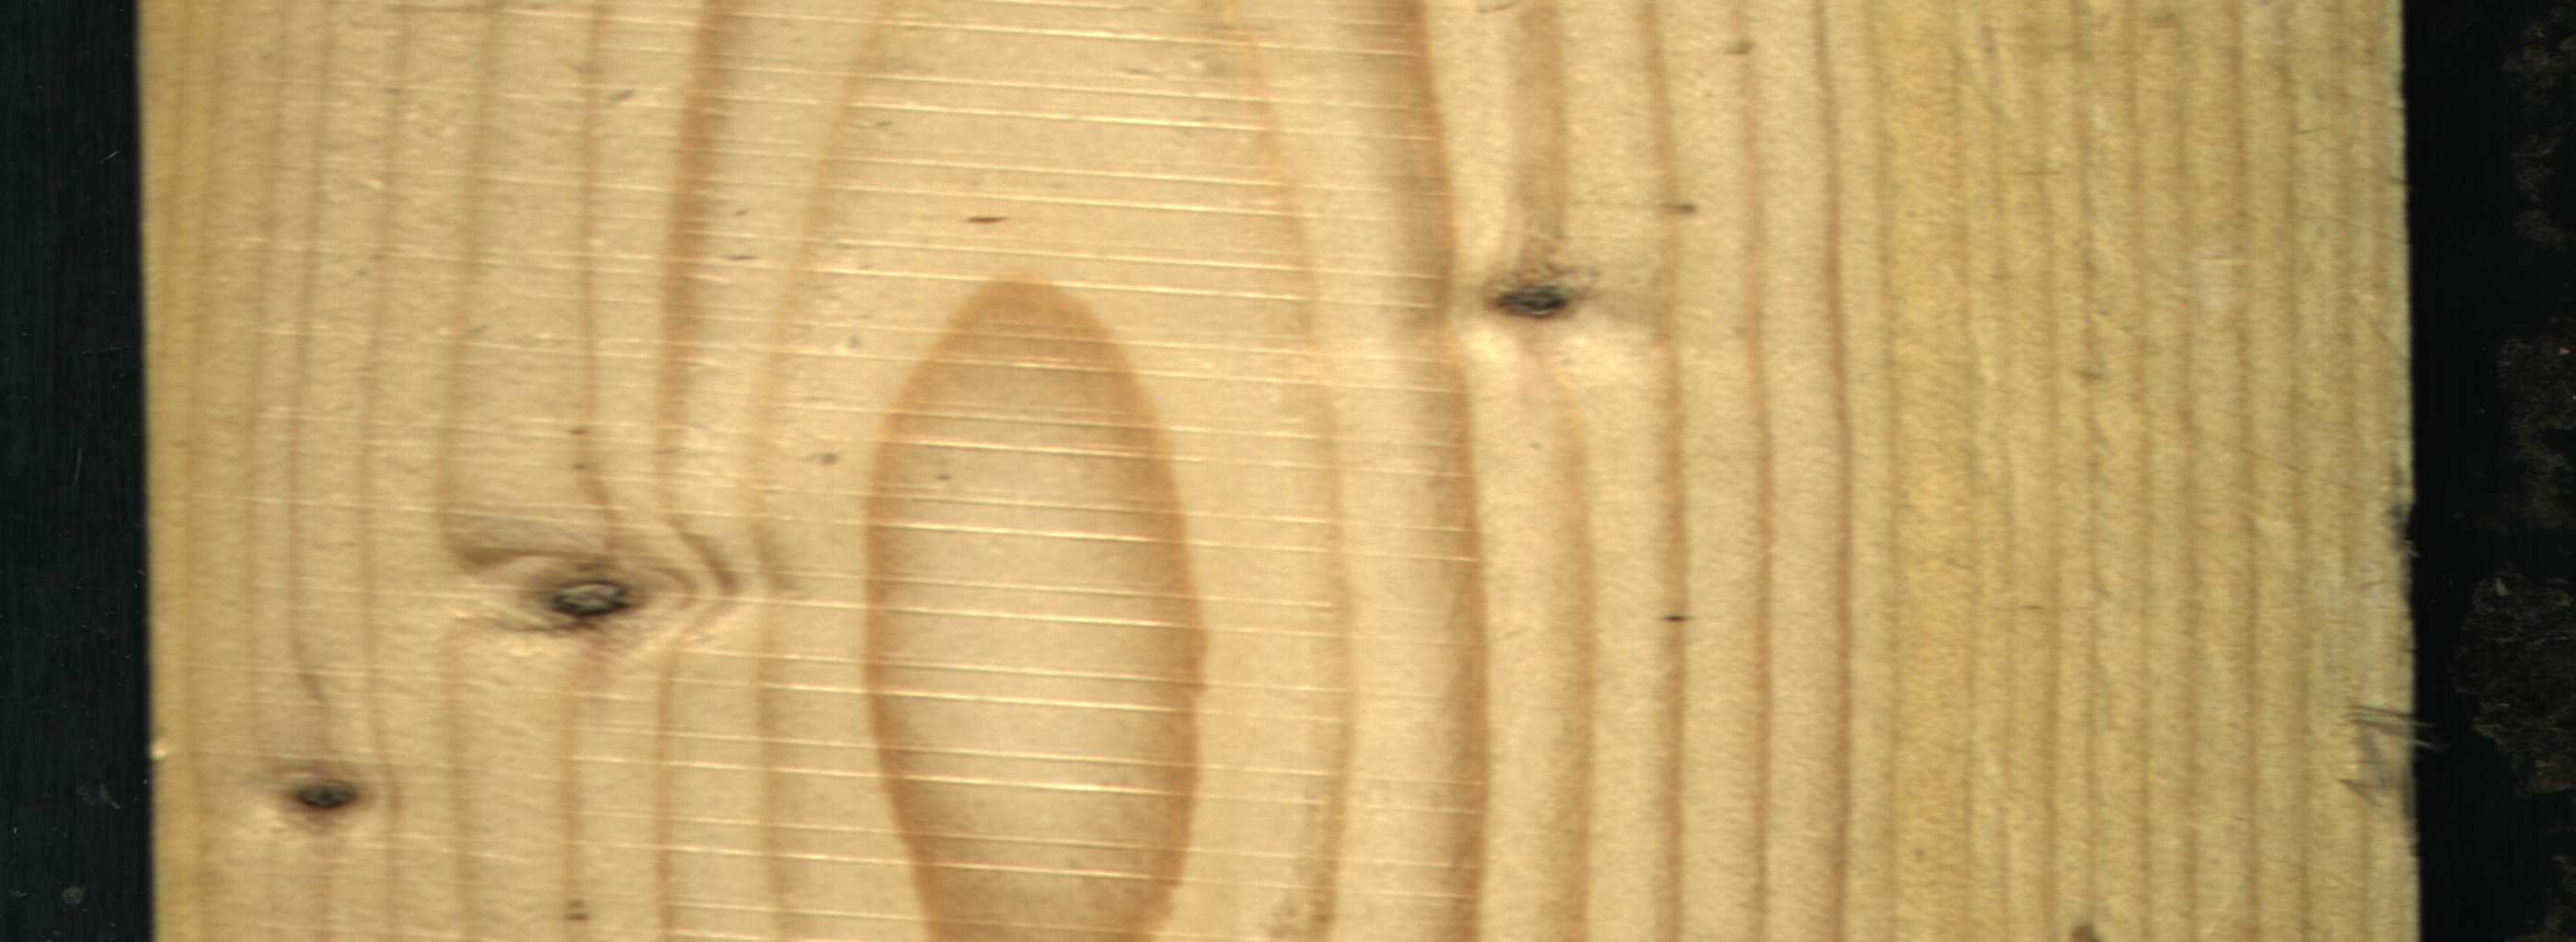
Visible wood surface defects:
Dead_Knot
Dead_Knot
Dead_Knot